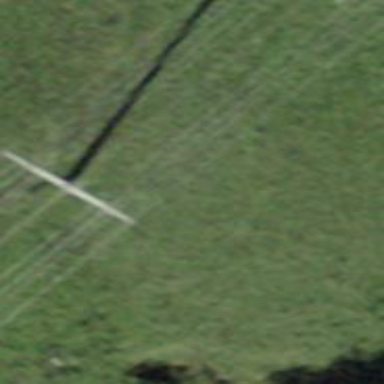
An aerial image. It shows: Power tower.